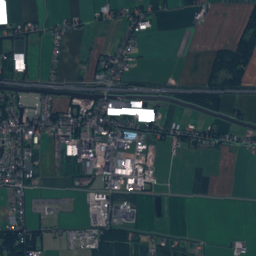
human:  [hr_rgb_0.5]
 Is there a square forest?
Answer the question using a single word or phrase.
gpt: no

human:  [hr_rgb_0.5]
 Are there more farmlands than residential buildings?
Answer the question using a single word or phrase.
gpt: no

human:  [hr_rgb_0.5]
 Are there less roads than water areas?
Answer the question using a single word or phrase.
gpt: no

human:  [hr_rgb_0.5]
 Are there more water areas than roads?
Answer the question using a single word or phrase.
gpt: no

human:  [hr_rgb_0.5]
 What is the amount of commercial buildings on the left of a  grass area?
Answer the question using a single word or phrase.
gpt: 51

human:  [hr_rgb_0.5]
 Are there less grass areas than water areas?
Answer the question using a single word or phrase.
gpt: no

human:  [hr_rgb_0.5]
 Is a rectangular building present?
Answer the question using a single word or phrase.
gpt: yes

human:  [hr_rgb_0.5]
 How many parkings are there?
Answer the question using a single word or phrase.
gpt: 8

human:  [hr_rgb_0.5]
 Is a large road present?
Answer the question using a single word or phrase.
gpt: no

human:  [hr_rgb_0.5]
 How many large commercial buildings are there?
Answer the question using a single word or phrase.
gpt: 4

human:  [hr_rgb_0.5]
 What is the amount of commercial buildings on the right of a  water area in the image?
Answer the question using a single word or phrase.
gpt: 51

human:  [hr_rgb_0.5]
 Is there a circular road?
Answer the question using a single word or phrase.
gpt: no

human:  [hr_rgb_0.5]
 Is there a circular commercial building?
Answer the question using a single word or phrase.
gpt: no

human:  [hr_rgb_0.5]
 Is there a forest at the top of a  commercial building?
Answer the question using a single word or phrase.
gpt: yes

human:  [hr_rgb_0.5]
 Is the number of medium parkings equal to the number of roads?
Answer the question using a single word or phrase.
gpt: no

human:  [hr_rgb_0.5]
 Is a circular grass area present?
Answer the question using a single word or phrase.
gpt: no

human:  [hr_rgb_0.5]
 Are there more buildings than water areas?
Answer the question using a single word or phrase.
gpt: yes

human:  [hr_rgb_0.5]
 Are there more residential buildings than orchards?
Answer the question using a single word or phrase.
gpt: yes

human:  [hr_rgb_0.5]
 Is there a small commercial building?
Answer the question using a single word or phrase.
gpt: yes

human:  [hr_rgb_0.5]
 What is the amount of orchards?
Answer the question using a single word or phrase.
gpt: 7

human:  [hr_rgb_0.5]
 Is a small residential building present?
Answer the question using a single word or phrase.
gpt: yes

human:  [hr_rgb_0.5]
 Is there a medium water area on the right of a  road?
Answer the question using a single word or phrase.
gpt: yes

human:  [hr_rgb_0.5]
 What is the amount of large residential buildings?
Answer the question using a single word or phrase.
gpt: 184

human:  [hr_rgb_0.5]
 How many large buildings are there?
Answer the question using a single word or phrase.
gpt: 14

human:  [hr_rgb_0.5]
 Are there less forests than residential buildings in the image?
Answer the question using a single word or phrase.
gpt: yes

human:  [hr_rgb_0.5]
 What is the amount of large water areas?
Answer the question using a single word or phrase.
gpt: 17

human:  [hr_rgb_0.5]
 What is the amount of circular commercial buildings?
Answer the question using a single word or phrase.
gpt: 0

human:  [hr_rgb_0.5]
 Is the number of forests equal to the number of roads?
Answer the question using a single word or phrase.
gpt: no

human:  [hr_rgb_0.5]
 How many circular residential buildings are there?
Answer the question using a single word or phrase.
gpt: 2

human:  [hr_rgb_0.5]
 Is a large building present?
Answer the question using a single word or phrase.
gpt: yes

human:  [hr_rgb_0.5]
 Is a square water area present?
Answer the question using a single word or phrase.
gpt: yes

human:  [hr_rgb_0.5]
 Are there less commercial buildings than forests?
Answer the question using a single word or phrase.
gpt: yes

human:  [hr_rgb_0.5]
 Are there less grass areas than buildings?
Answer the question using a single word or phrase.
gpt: yes

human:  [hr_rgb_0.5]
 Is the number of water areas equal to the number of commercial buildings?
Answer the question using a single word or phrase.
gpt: no

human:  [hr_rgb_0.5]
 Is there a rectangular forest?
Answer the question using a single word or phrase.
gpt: yes

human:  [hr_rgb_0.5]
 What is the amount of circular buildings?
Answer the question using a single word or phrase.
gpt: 2